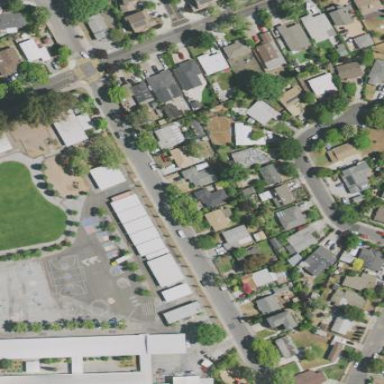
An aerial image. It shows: Schoolyard designated as leisure land.